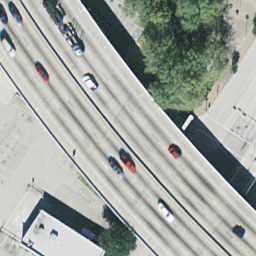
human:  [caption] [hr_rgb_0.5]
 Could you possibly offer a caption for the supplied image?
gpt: There are two curved freeways with some plants beside them .

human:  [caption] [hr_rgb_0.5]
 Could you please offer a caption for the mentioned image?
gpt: Two curved freeways with some plants beside them and some cars on the roads .

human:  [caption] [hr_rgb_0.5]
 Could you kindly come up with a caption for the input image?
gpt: There are two curved freeways with some cars on them .

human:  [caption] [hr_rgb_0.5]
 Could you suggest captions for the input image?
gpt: Two curved freeways closed together with some plants beside them .

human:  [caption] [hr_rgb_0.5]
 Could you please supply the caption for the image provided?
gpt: Two curved freeways closed together with some cars on them .